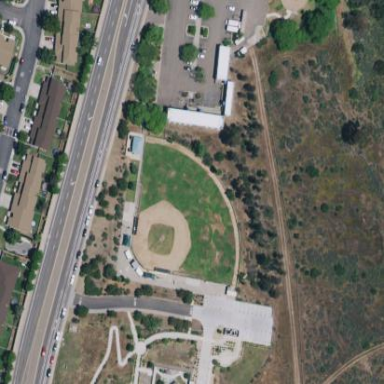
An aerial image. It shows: Baseball pitch for leisure land activities.